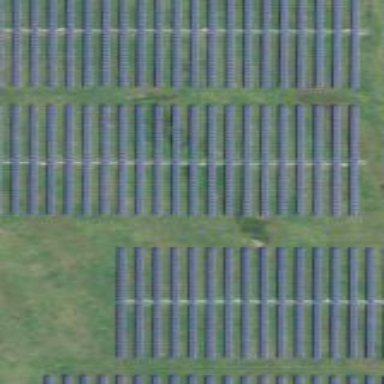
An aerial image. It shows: Solar power generator with photovoltaic panels.